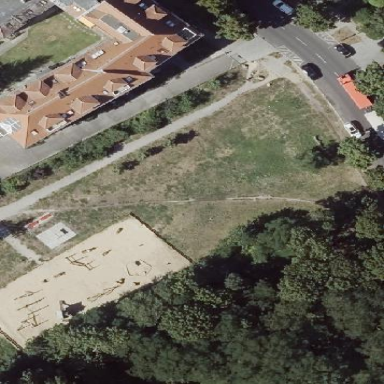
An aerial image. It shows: Playground area for leisure land.